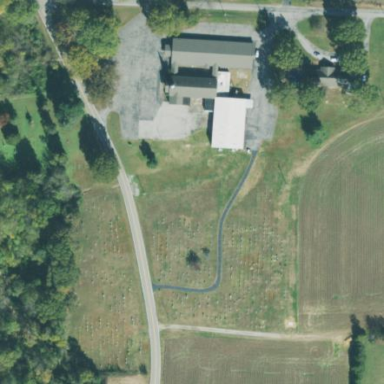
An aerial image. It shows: Cemetery.